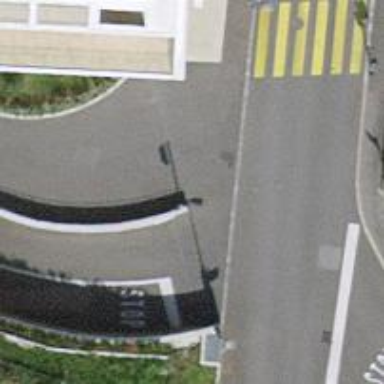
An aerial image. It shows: Road with traffic signals controlling the flow of traffic.